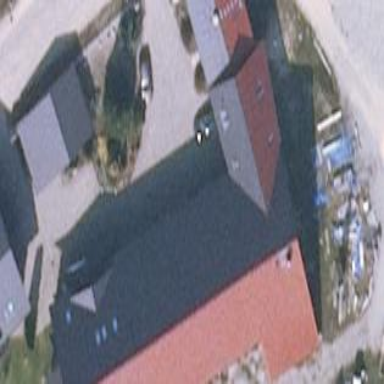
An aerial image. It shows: Hotel building.